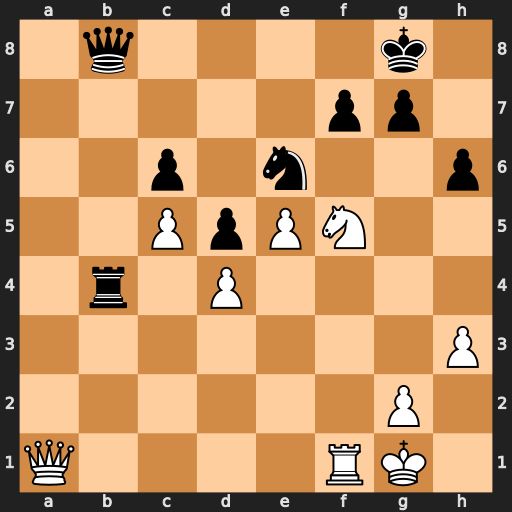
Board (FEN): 1q4k1/5pp1/2p1n2p/2PpPN2/1r1P4/7P/6P1/Q4RK1
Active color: w
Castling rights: -
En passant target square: -
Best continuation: Ne7+ Kh7 Nxc6